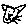
Label: cat